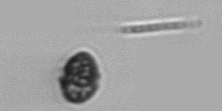
Label: Dinophyceae